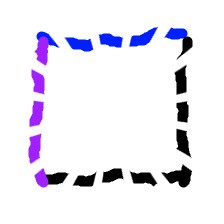
Shape: square